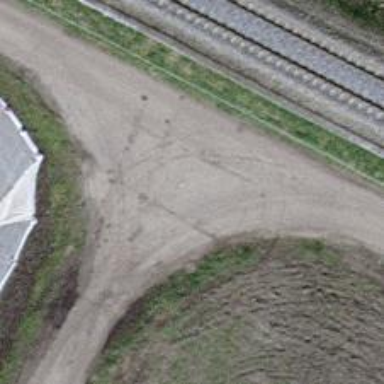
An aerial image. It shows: Concrete track with grade 1 tracktype.